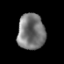
Tissue: prostate
Cell type: T cells
Senescence score: 0.3512
Nuclear area (px): 961
Mean DAPI intensity: 119.793